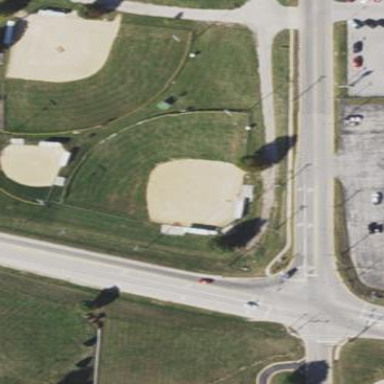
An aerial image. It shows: Baseball pitch for leisure and sports activities.